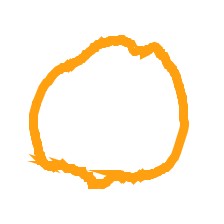
Shape: circle